Question: I am trying to create an application in C# (WinForms), something similar to this <URL>
I managed to get part of it working, I can blur an image using this <URL>
Also I am able to draw a selection rectangle, I do not know if I am going wrong with the blurring or passing the rectangle. I have attached the file as shown below.

As seen, the blurring is outside the selection box.
I have pasted the code below:
'''
// Start Rectangle
private void pictureBox1_MouseDown(object sender, MouseEventArgs e)
{
// Determine the initial rectangle coordinates...
RectStartPoint = e.Location;
Invalidate();
}
private void pictureBox1_MouseMove(object sender, MouseEventArgs e)
{
if (e.Button != MouseButtons.Left)
return;
Point tempEndPoint = e.Location;
Rect.Location = new Point(
Math.Min(RectStartPoint.X, tempEndPoint.X),
Math.Min(RectStartPoint.Y, tempEndPoint.Y));
Rect.Size = new Size(
Math.Abs(RectStartPoint.X - tempEndPoint.X),
Math.Abs(RectStartPoint.Y - tempEndPoint.Y));
pictureBox1.Invalidate();
}
// Draw Area
private void pictureBox1_Paint(object sender, PaintEventArgs e)
{
// Draw the rectangle...
if (pictureBox1.Image != null)
{
if (Rect != null && Rect.Width > 0 && Rect.Height > 0)
{
e.Graphics.DrawRectangle(selectionPen, Rect);
}
}
}
private void pictureBox1_MouseUp(object sender, MouseEventArgs e)
{
//Right now I am using right click as a call to blur
if (e.Button == MouseButtons.Right)
{
if (Rect.Contains(e.Location))
{
pictureBox1.Image = Blur(pictureBox1.Image, Rect, 5);
pictureBox1.Refresh();
}
}
}
private void blurPageToolStripMenuItem_Click(object sender, EventArgs e)
{
FullRect = new Rectangle(0, 0, pictureBox1.Image.Width, pictureBox1.Image.Height);
pictureBox1.Image = Blur(pictureBox1.Image, FullRect, 5);
}
private System.Drawing.Image Blur(System.Drawing.Image image, Rectangle rectangle, Int32 blurSize)
{
Bitmap blurred = new Bitmap(image); //image.Width, image.Height);
using (Graphics graphics = Graphics.FromImage(blurred))
{
// look at every pixel in the blur rectangle
for (Int32 xx = rectangle.Left; xx < rectangle.Right; xx += blurSize)
{
for (Int32 yy = rectangle.Top; yy < rectangle.Bottom; yy += blurSize)
{
Int32 avgR = 0, avgG = 0, avgB = 0;
Int32 blurPixelCount = 0;
Rectangle currentRect = new Rectangle(xx, yy, blurSize, blurSize);
// average the color of the red, green and blue for each pixel in the
// blur size while making sure you don't go outside the image bounds
for (Int32 x = currentRect.Left; (x < currentRect.Right && x < image.Width); x++)
{
for (Int32 y = currentRect.Top; (y < currentRect.Bottom && y < image.Height); y++)
{
Color pixel = blurred.GetPixel(x, y);
avgR += pixel.R;
avgG += pixel.G;
avgB += pixel.B;
blurPixelCount++;
}
}
avgR = avgR / blurPixelCount;
avgG = avgG / blurPixelCount;
avgB = avgB / blurPixelCount;
// now that we know the average for the blur size, set each pixel to that color
graphics.FillRectangle(new SolidBrush(Color.FromArgb(avgR, avgG, avgB)), currentRect);
}
}
graphics.Flush();
}
return blurred;
}
'''
Another problem I am facing is, when the form is loaded initially, it starts in minimised mode, now if I use the selection (red rectangle), and then if I maximise the application the selected part of the picture is different.
Thank you for the help/suggestion in advance. If any links to a tool similar is around, please do share as I might have missed it. Thanks
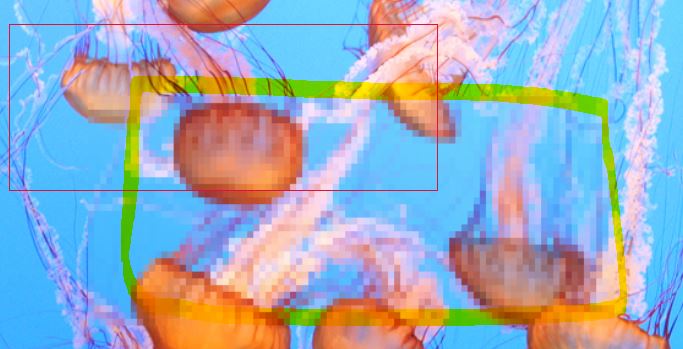
Answer: You may be experiencing this issue because your image is stretched in the PictureBox. You can verify this is the issue by setting the 'SizeMode' property of the PictureBox to 'Normal'.
This is the sequence of events:
1. The selection rectangle is drawn.
2. The point/rectangle for the selection is determined.
3. The unstretched image is retrieved from the PictureBox, and is passed to the Blur method, with the calculated rectangle.
4. The unstretched image is blurred over the area described by the rectangle.
5. The unstretched image, now blurred, is assigned to the PictureBox.
6. The PictureBox stretches the image out to according to its SizeMode setting.
This makes the image appear to have blurred in a different location than what you selected.
The code you have looks at the selection rectangle, and uses those points to operate on the original image, not the stretched version of the image. If you want to blur the stretched image, you will need to get the stretched image first, then apply the blur to the rectangle selected on that image. Here is an example:
'''
private void pictureBox1_MouseUp(object sender, MouseEventArgs e)
{
//Right now I am using right click as a call to blur
if (e.Button == MouseButtons.Right)
{
if (Rect.Contains(e.Location))
{
pictureBox1.Image = Blur(getPictureBoxImage(), Rect, 5);
pictureBox1.Refresh();
}
}
}
private Bitmap getPictureBoxImage()
{
Bitmap bmp = new Bitmap(pictureBox1.Width, pictureBox1.Height);
using (Graphics g = Graphics.FromImage(bmp))
{
g.DrawImage(pictureBox1.Image,
new Rectangle(0, 0, bmp.Width, bmp.Height));
}
return bmp;
}
'''
Code for retrieving the stretched image is derived from this answer: <URL>